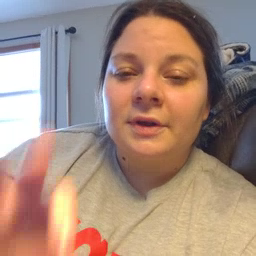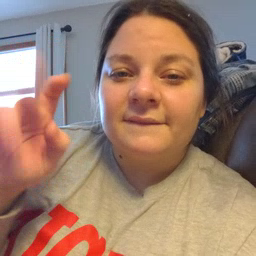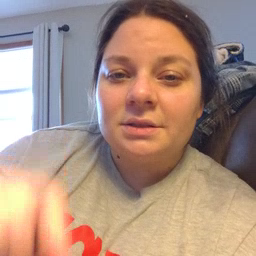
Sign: feet